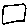
Label: square